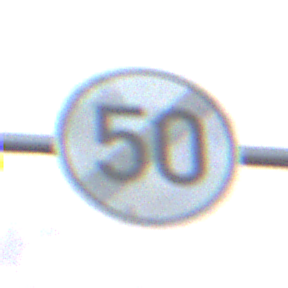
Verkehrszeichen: EndeGeschwindigkeit50
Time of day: Night
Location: Outdoor (Nature)
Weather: Overcast
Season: NotSpecified
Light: Artificial